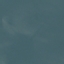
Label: SeaLake